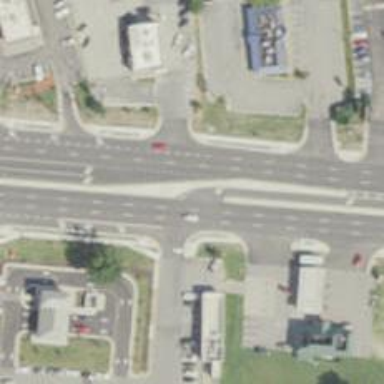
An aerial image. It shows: Asphalt road with primary link designation.